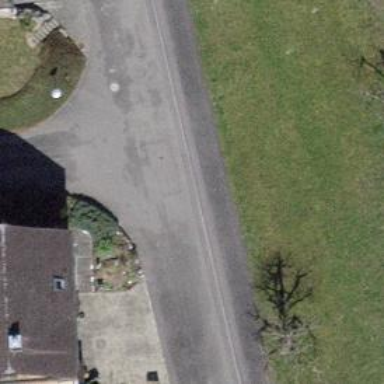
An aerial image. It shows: Living street.